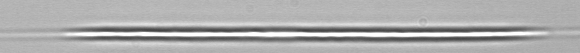
Label: Rhizosolenia